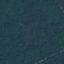
Land use / land cover: Forest